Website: lowes
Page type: billing-address
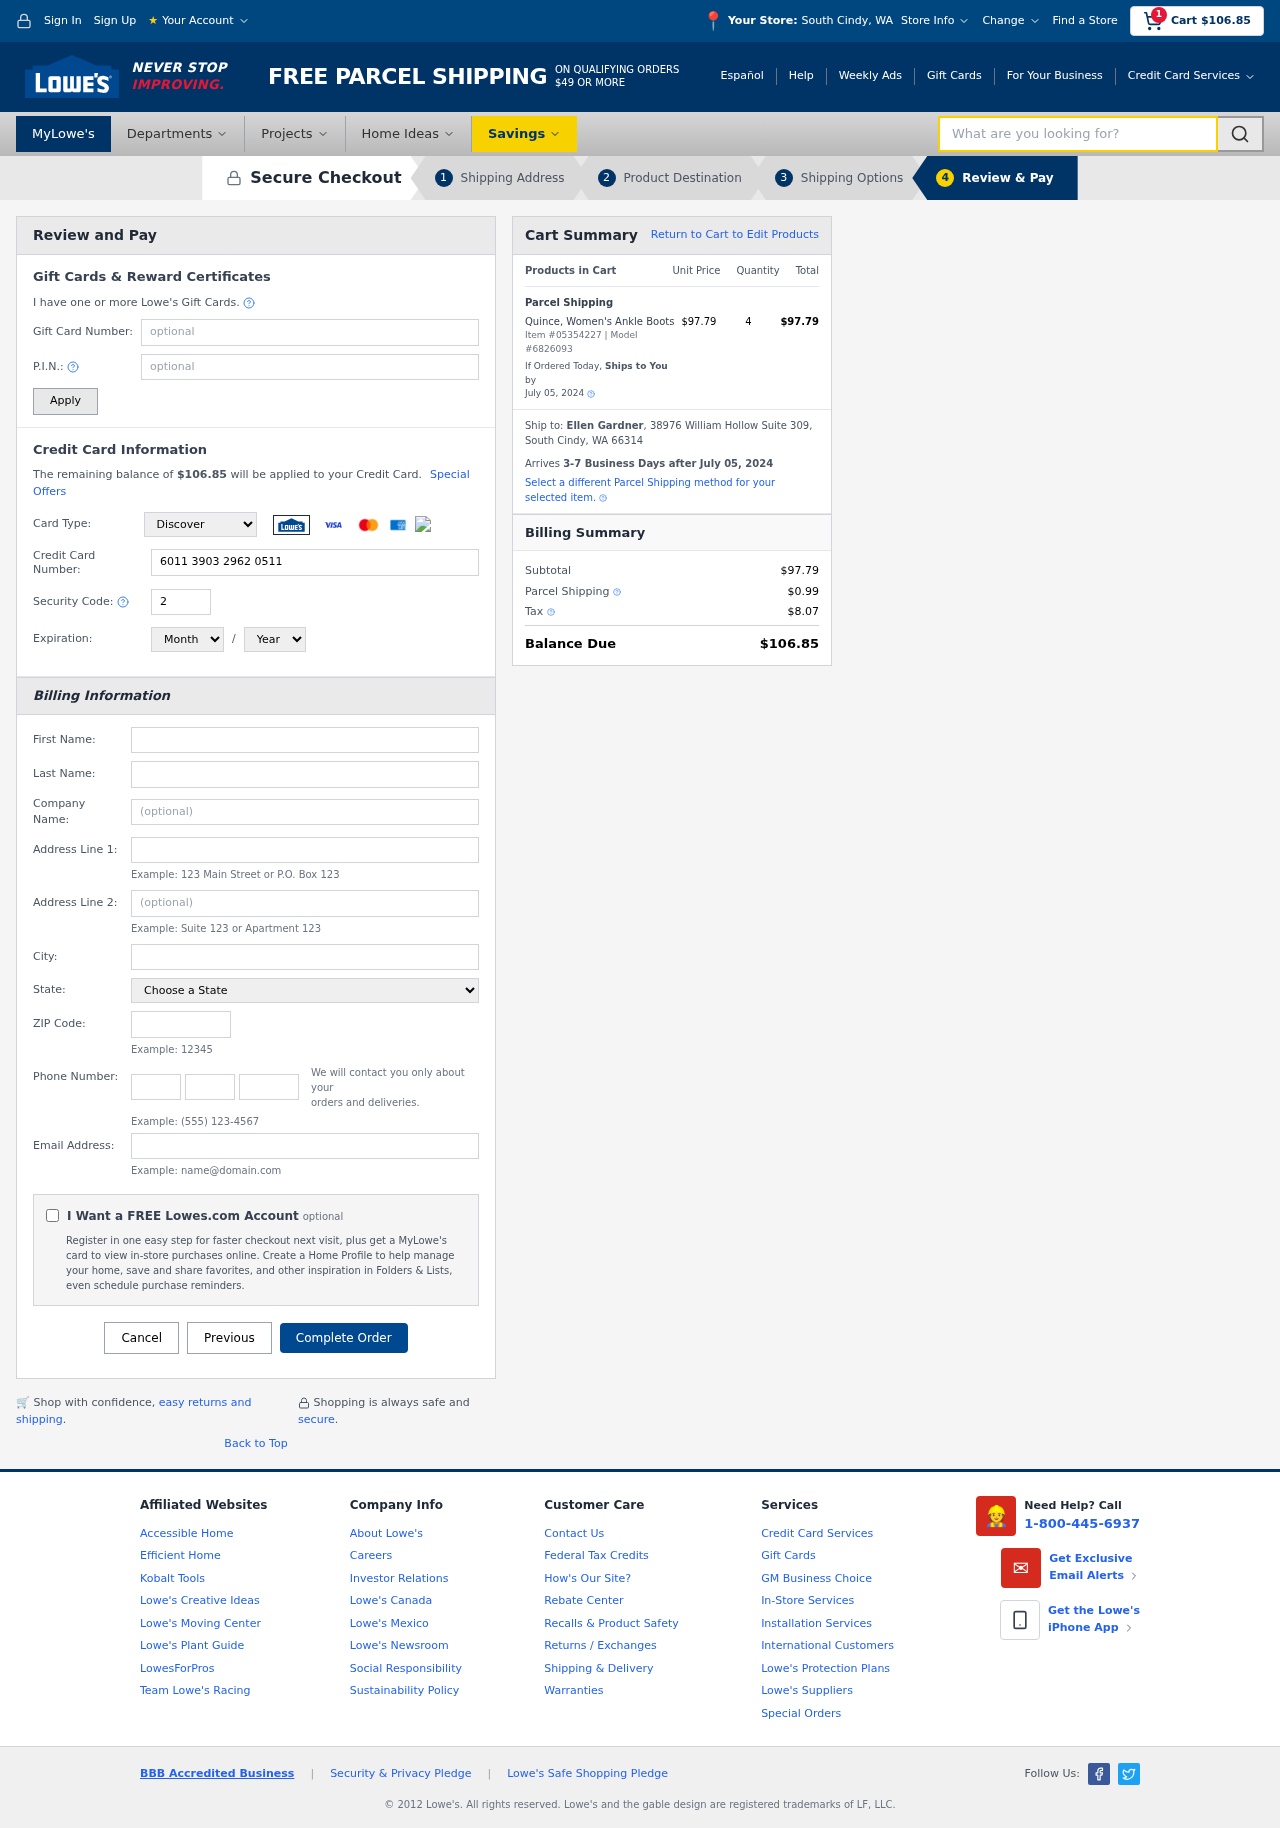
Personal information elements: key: PII_CARD_CVV
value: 218
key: PII_CARD_EXPIRY_MONTH
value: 06
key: PII_CARD_EXPIRY_YEAR
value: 26
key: PII_CARD_NUMBER
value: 6011 3903 2962 0511
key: PII_CARD_TYPE
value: Discover
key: PII_CITY
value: South Cindy
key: PII_CITY_STATE
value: South Cindy, WA
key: PII_EMAIL
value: egardner@yahoo.com
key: PII_FIRSTNAME
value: Ellen
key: PII_FULLNAME
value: Ellen Gardner
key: PII_LASTNAME
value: Gardner
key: PII_PHONE_AREA
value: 712
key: PII_PHONE_PREFIX
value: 698
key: PII_PHONE_SUFFIX
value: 5094
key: PII_POSTCODE
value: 66314
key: PII_STATE
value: Washington
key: PII_STREET
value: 38976 William Hollow Suite 309
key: PII_STREET2
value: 04330 Patrick Springs Suite 663
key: PII_CITY_STATE_ZIP
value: South Cindy, WA 66314
Product elements: key: PRODUCT1_NAME
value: Quince, Women's Ankle Boots
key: PRODUCT1_PRICE
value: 97.79
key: PRODUCT1_QUANTITY
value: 4
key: PRODUCT_ITEM_NUMBER
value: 05354227
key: PRODUCT_MODEL_NUMBER
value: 6826093
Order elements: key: ORDER_SUBTOTAL
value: $106.85
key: ORDER_TOTAL
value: $106.85
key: ORDER_SHIPPING_DATE
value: July 05, 2024
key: ORDER_SUBTOTAL
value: $97.79
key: ORDER_DELIVERY_DATE
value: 3-7 Business Days after July 05, 2024
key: ORDER_SHIPPING_DATE2
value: July 05, 2024
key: ORDER_SUBTOTAL2
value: $97.79
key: ORDER_SHIPPING_COST
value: $0.99
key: ORDER_TAX
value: $8.07
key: ORDER_TOTAL2
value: $106.85
Search elements: key: HEADER_SEARCH
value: What are you looking for?